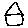
Label: house